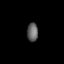
Tissue: lung
Cell type: Endothelial cells
Senescence score: 0.5422
Nuclear area (px): 195
Mean DAPI intensity: 100.2